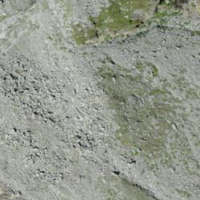
EUNIS habitat code: 48
Species observed at this site:
Silene acaulis